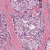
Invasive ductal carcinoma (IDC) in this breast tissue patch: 0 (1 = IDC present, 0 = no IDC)